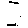
Label: hexagon